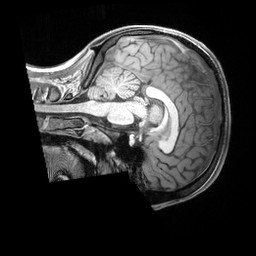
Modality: T1w
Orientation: sagittal
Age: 20
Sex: female
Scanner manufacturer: siemens
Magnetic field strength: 3 T
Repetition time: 2.3 s
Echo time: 0.00298 s